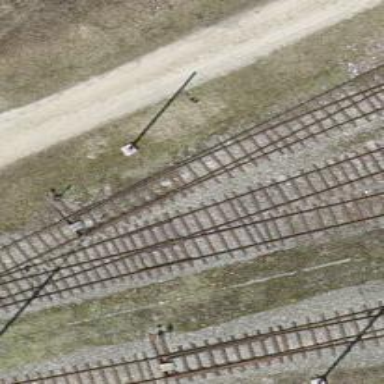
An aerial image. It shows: Railway switch.